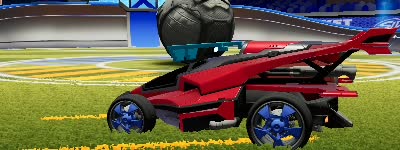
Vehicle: aftershock